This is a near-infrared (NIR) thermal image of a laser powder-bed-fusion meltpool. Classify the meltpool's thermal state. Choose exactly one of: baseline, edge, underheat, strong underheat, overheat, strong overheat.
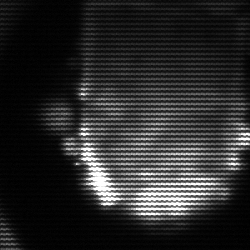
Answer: baseline